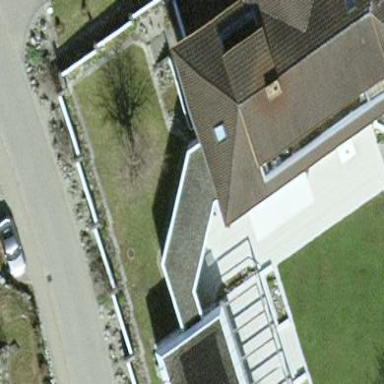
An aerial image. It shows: Detached building with hipped roof.